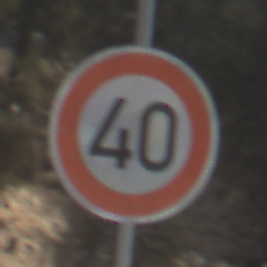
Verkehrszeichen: Geschwindigkeit40
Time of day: Midday
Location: Outdoor (Nature)
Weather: PartlyCloudy
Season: NotSpecified
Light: Natural